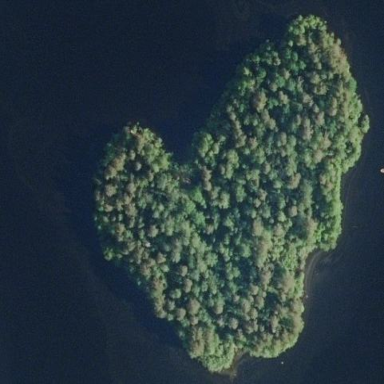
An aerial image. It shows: Island covered with forest.